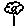
Label: flower